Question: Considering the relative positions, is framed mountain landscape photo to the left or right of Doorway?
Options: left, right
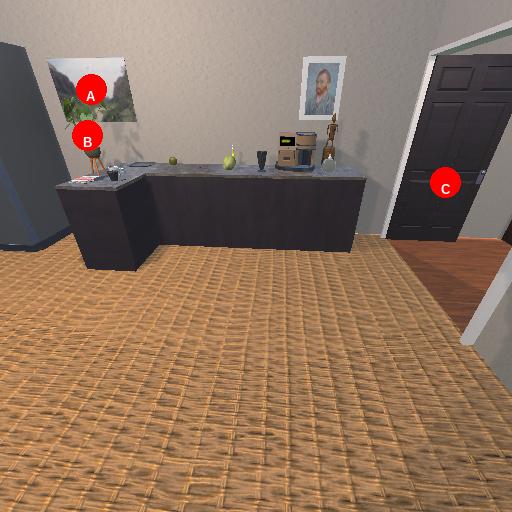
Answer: left